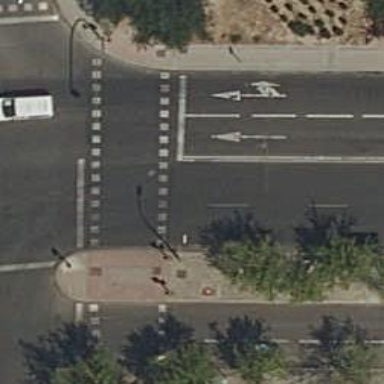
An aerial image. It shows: Road with traffic signals at crossing.